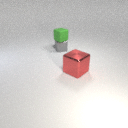
small green rubber cube above small gray metal cube